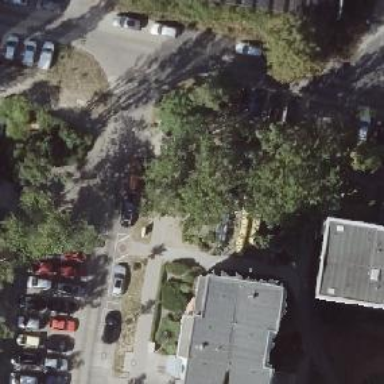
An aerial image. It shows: Footway.